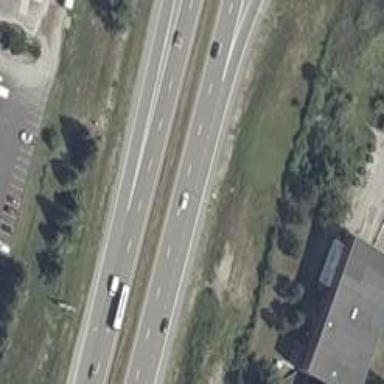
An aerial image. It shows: Asphalt motorway.